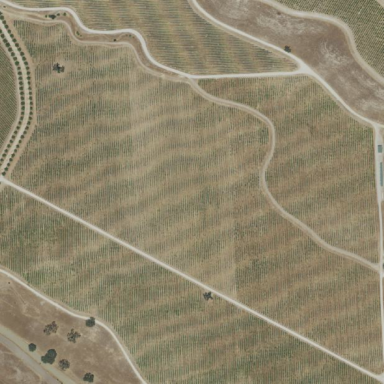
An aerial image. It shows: Vineyard where grapes are grown.